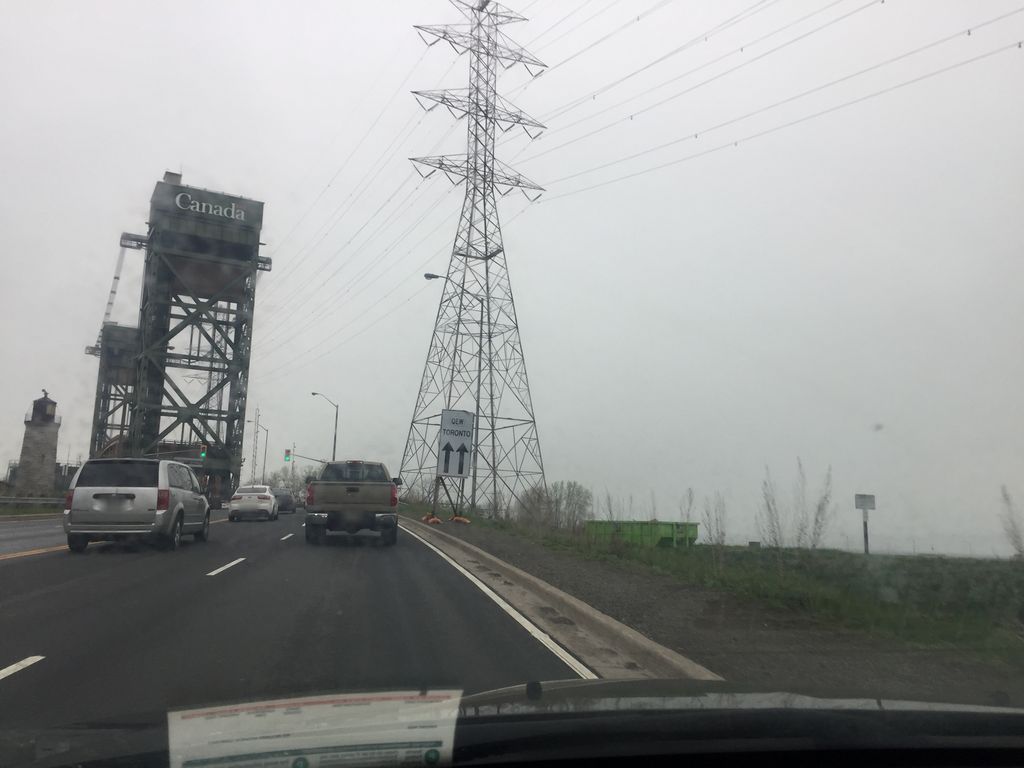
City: hamilton